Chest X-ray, AP view. Patient: 48 years old, sex M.
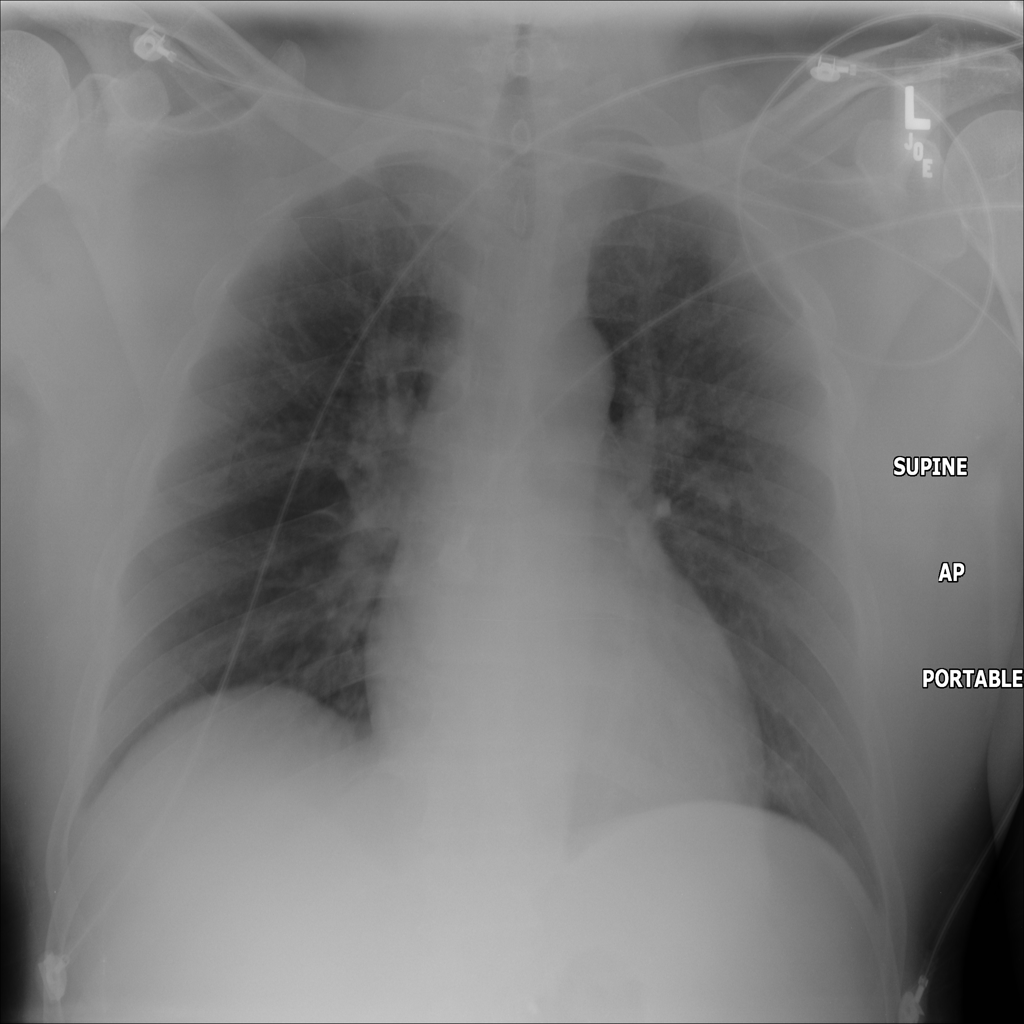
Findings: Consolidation